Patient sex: M
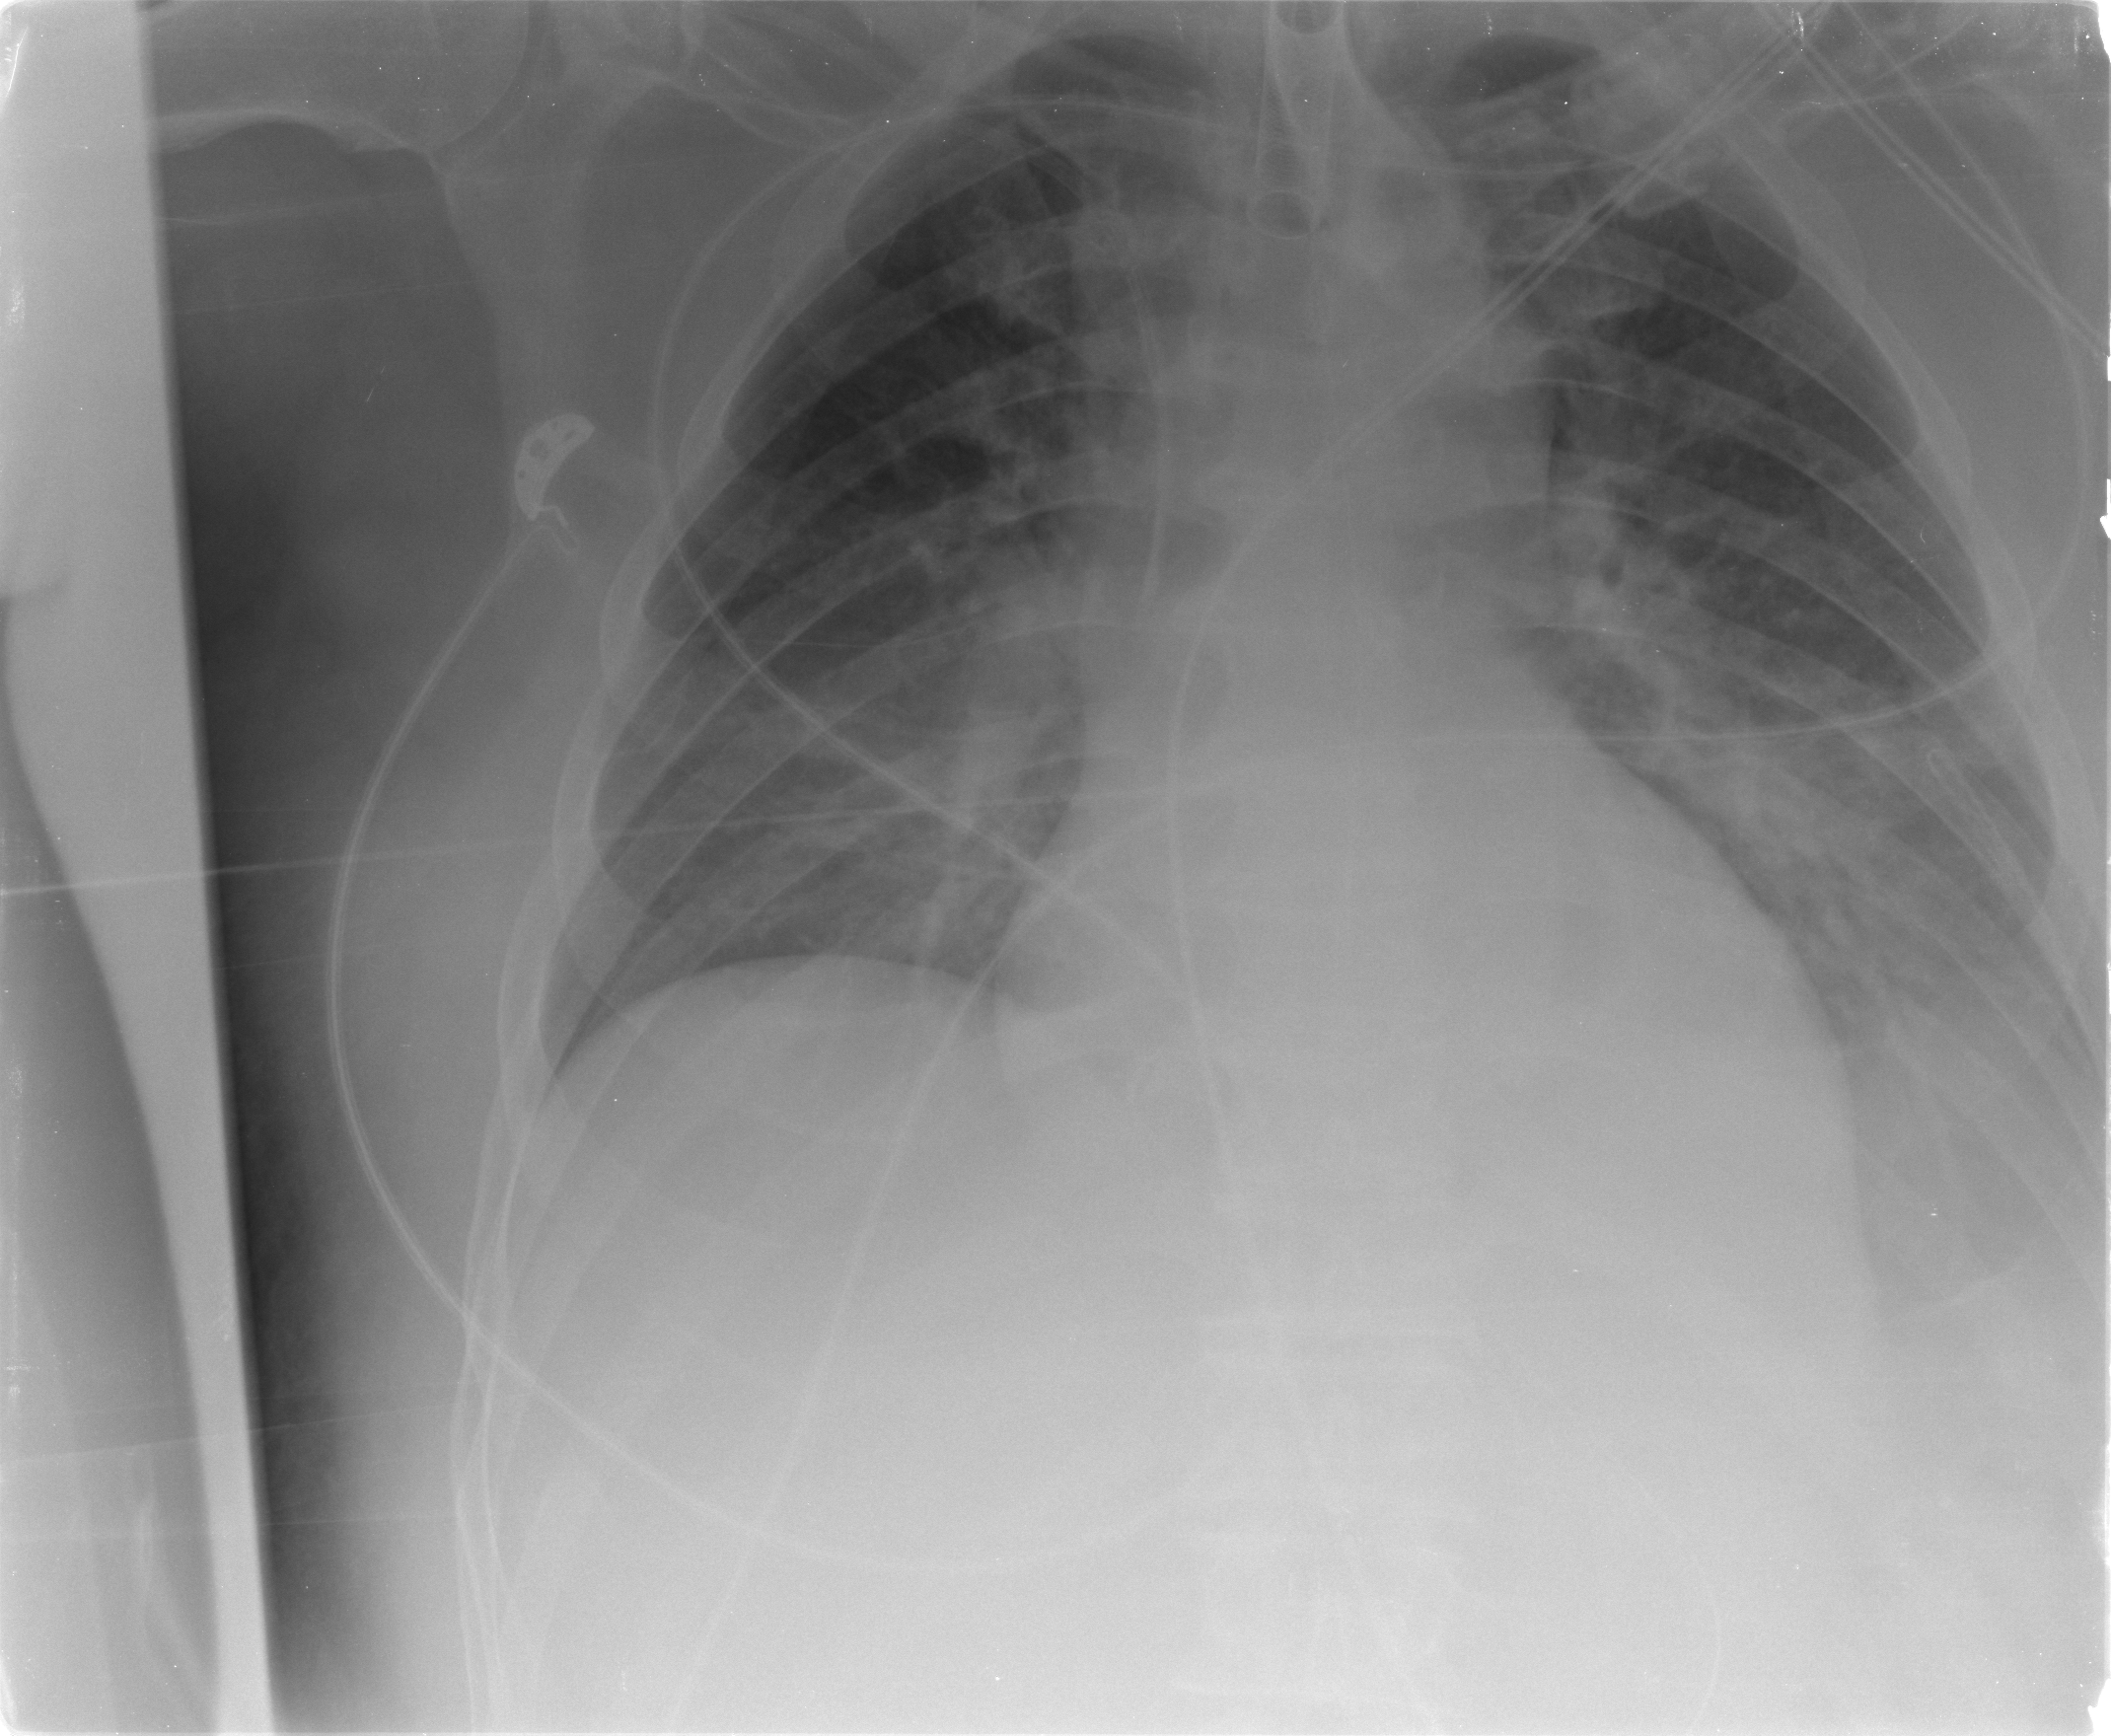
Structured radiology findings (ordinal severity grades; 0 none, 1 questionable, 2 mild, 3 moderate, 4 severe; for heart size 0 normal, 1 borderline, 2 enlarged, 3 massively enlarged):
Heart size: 2
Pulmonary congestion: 2
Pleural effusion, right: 0
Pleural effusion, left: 2
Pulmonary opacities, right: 1
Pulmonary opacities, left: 2
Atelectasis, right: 2
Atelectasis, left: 2